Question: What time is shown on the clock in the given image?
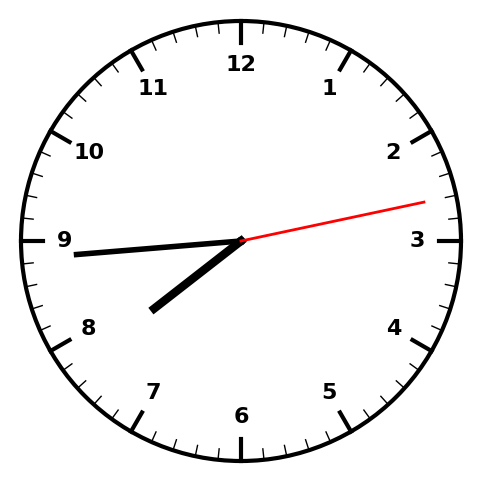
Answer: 07:44:13